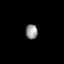
Tissue: skin
Cell type: Fibroblasts
Senescence score: 0.7887
Nuclear area (px): 175
Mean DAPI intensity: 145.629